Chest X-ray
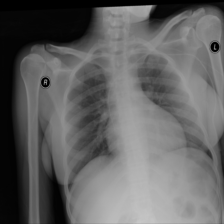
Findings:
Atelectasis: negative
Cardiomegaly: negative
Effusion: negative
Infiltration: negative
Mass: negative
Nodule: negative
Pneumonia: negative
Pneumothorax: negative
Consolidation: negative
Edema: negative
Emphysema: negative
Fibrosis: negative
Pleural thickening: negative
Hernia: negative